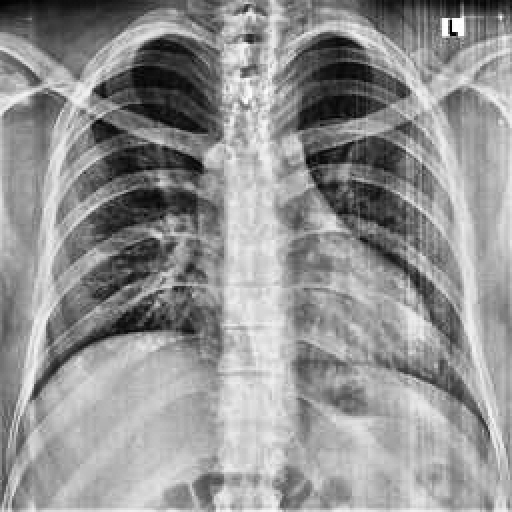
Finding: NORMAL